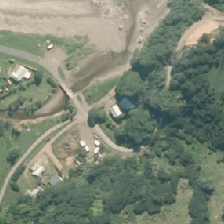
Land cover: urban_build_up